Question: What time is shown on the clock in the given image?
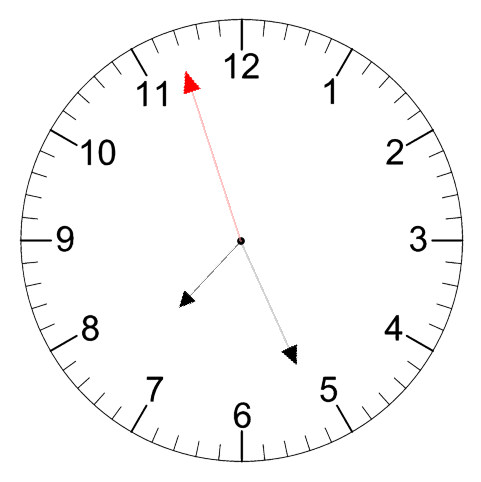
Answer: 07:25:57